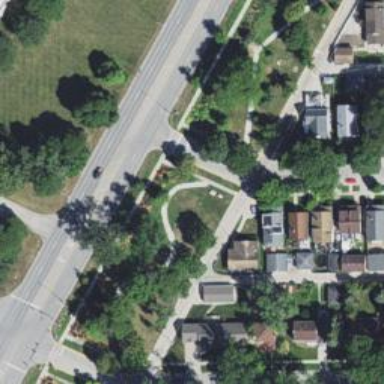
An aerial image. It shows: Uncontrolled footway crossing with lines marking the way.